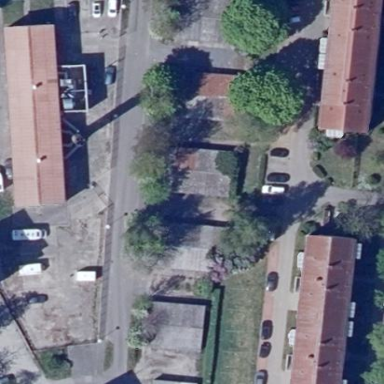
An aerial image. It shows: Area designated for garages.